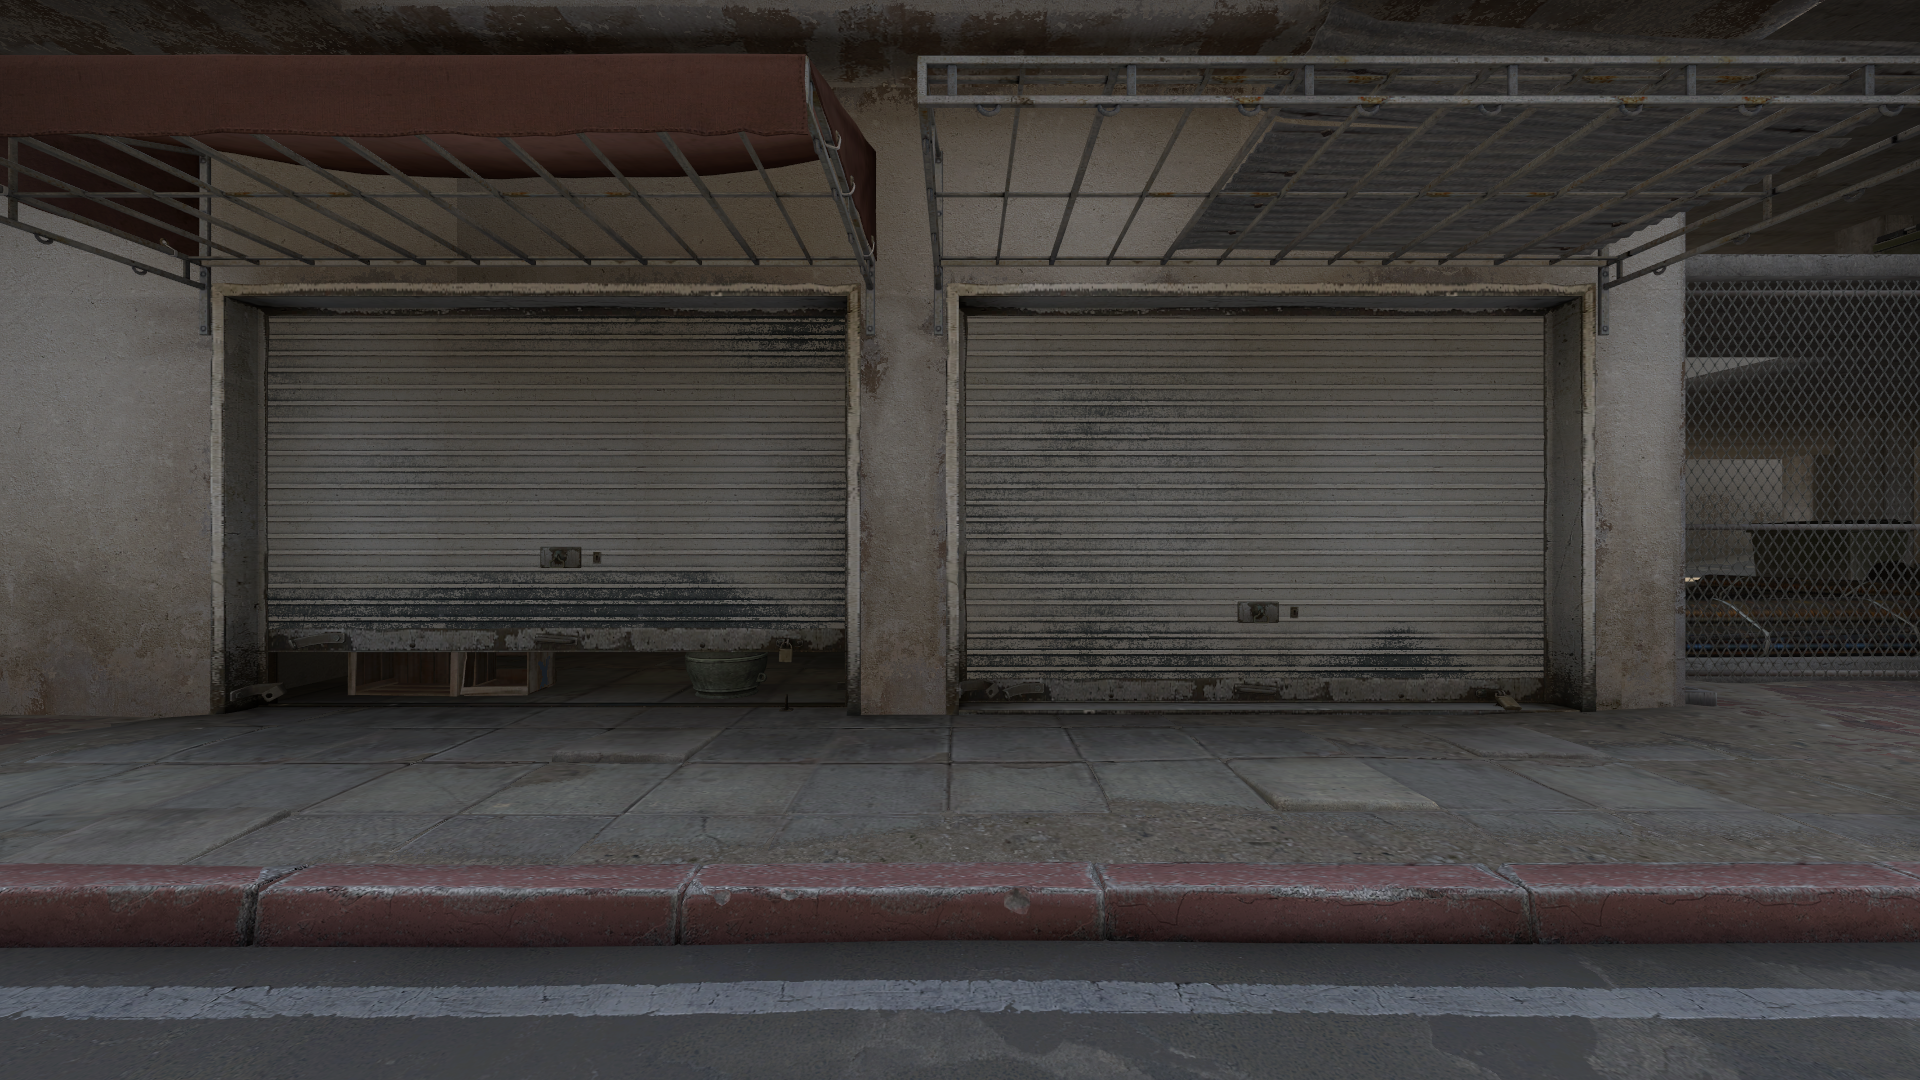
Map: de_dust2